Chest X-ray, PA view. Patient: 18 years old, sex M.
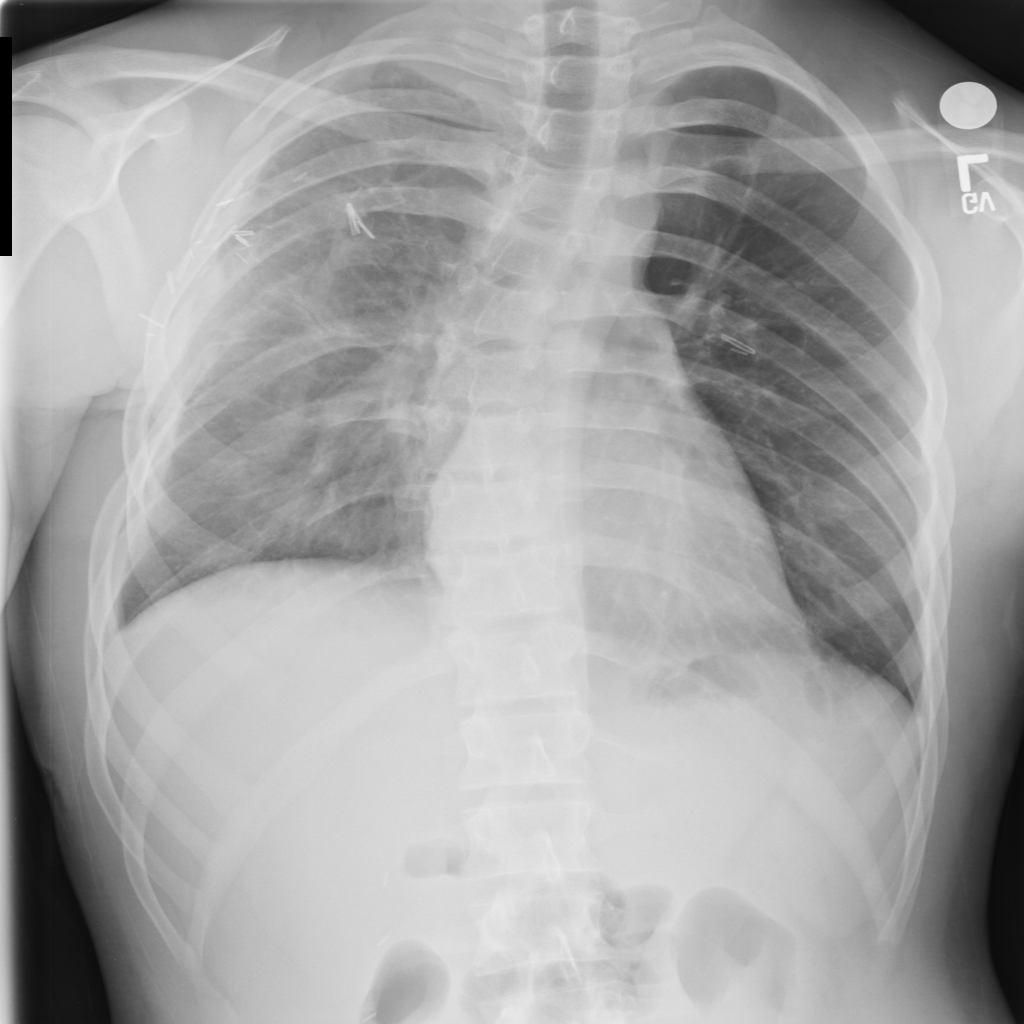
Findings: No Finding